Question: So I've been writing code for a while using Netbeans, and the fastest way that I noticed that I could get a dropdown menu for variables and subroutines was using the 'this' keyword(when I was new) and ever since it has become a habit.(I am aware of Ctrl + Space) I was curious of how 'this' actually affects performance of a program when used for every variable name. Also, from what I've heard some programmers like the 'this' keyword because it seems to be easier on the eyes sometimes.

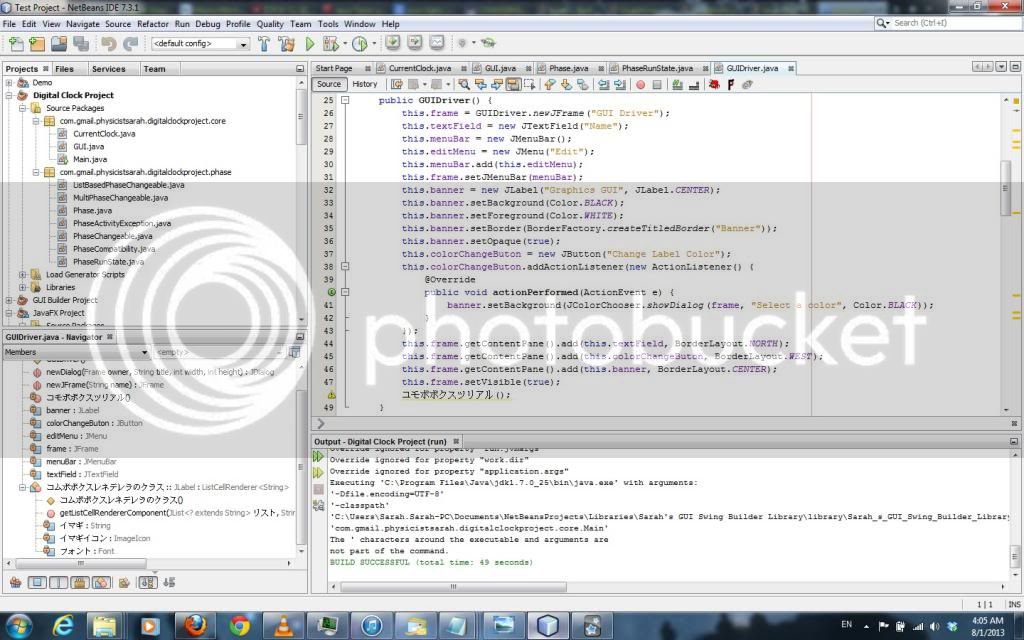
Answer: It makes no difference performance wise as it compiles to the same bytecode.
However, IMHO, it does reduce readability by cluttering the code.
Note that with 'CTRL+SPACE' you can auto-complete the class variable names without having to type 'this'.